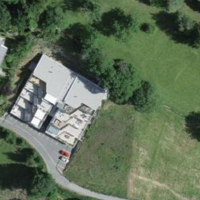
EUNIS habitat code: 55
Species observed at this site:
Euphorbia myrsinites